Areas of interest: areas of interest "Tianya Hotel"
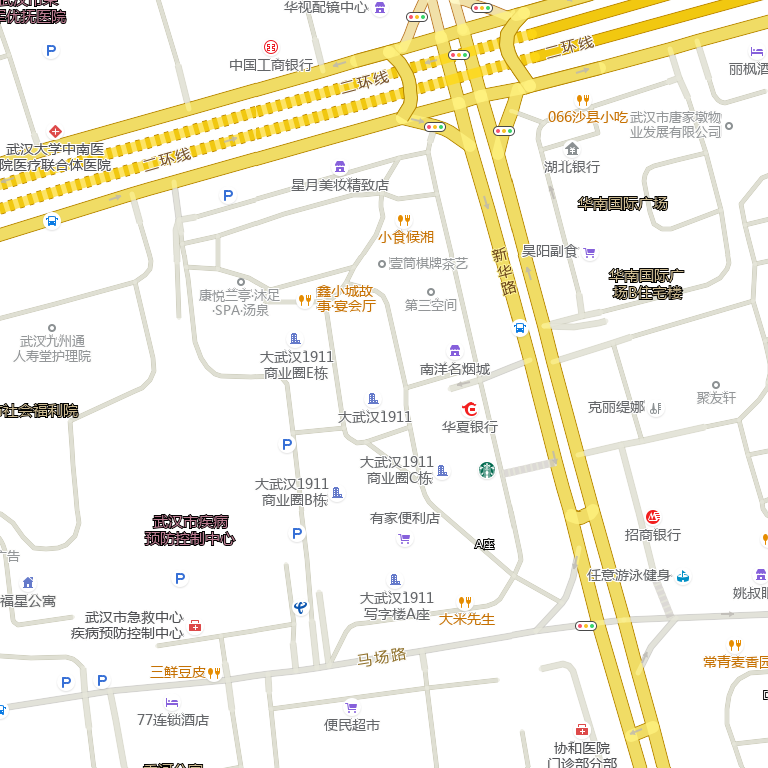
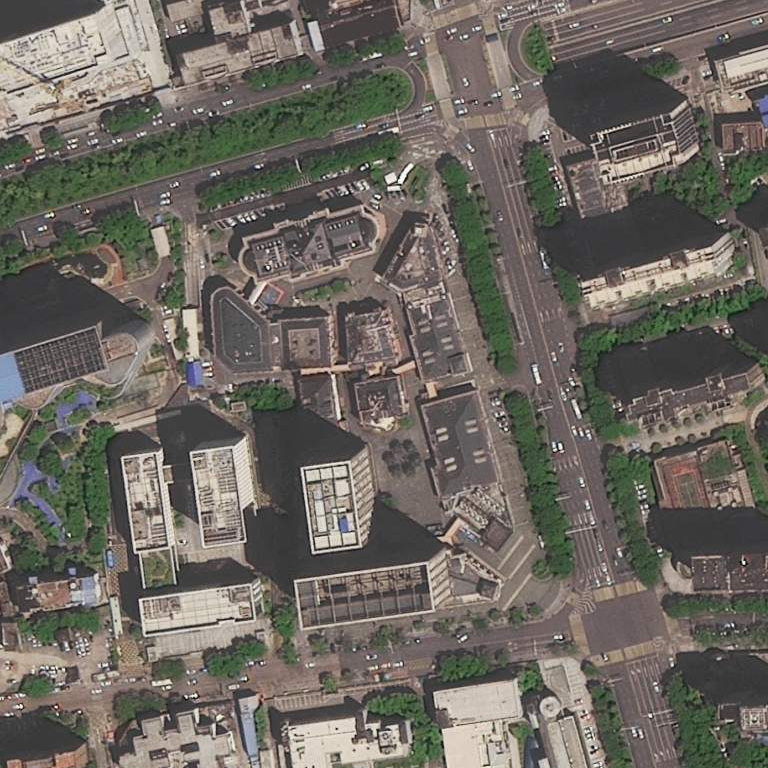